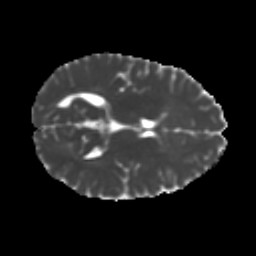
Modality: MD
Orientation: axial
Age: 28
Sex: female
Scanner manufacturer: ge
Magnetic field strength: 3 T
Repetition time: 7.8 s
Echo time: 0.0606 s